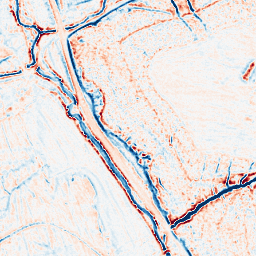
Category: edge_preserving
Decomposition family: bilateral
Decomposition parameters: d: 9
sigma_color: 25
sigma_space: 100
Upsampling method: linear_exact
Upsampling parameters: scale: 8
Upsampling scale: 8